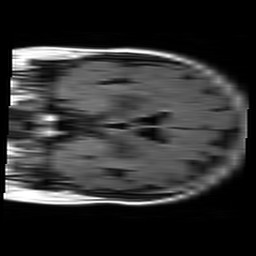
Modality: FLAIR
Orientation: coronal
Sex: female
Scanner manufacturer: philips
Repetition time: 11 s
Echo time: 0.125 s